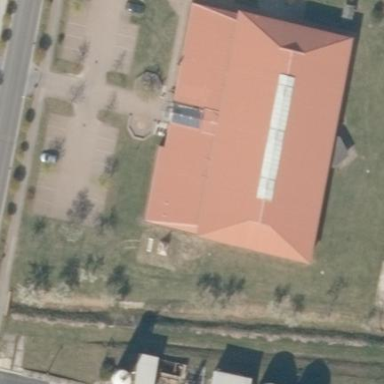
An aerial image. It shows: Sports centre with sports hall.